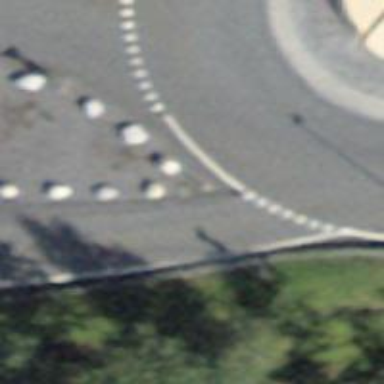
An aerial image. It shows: Bollard.